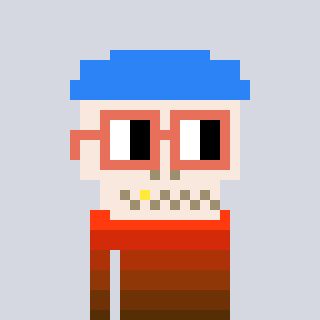
a pixel art character with square orange glasses, a skeleton-hat-shaped head and a green-colored body on a cool background